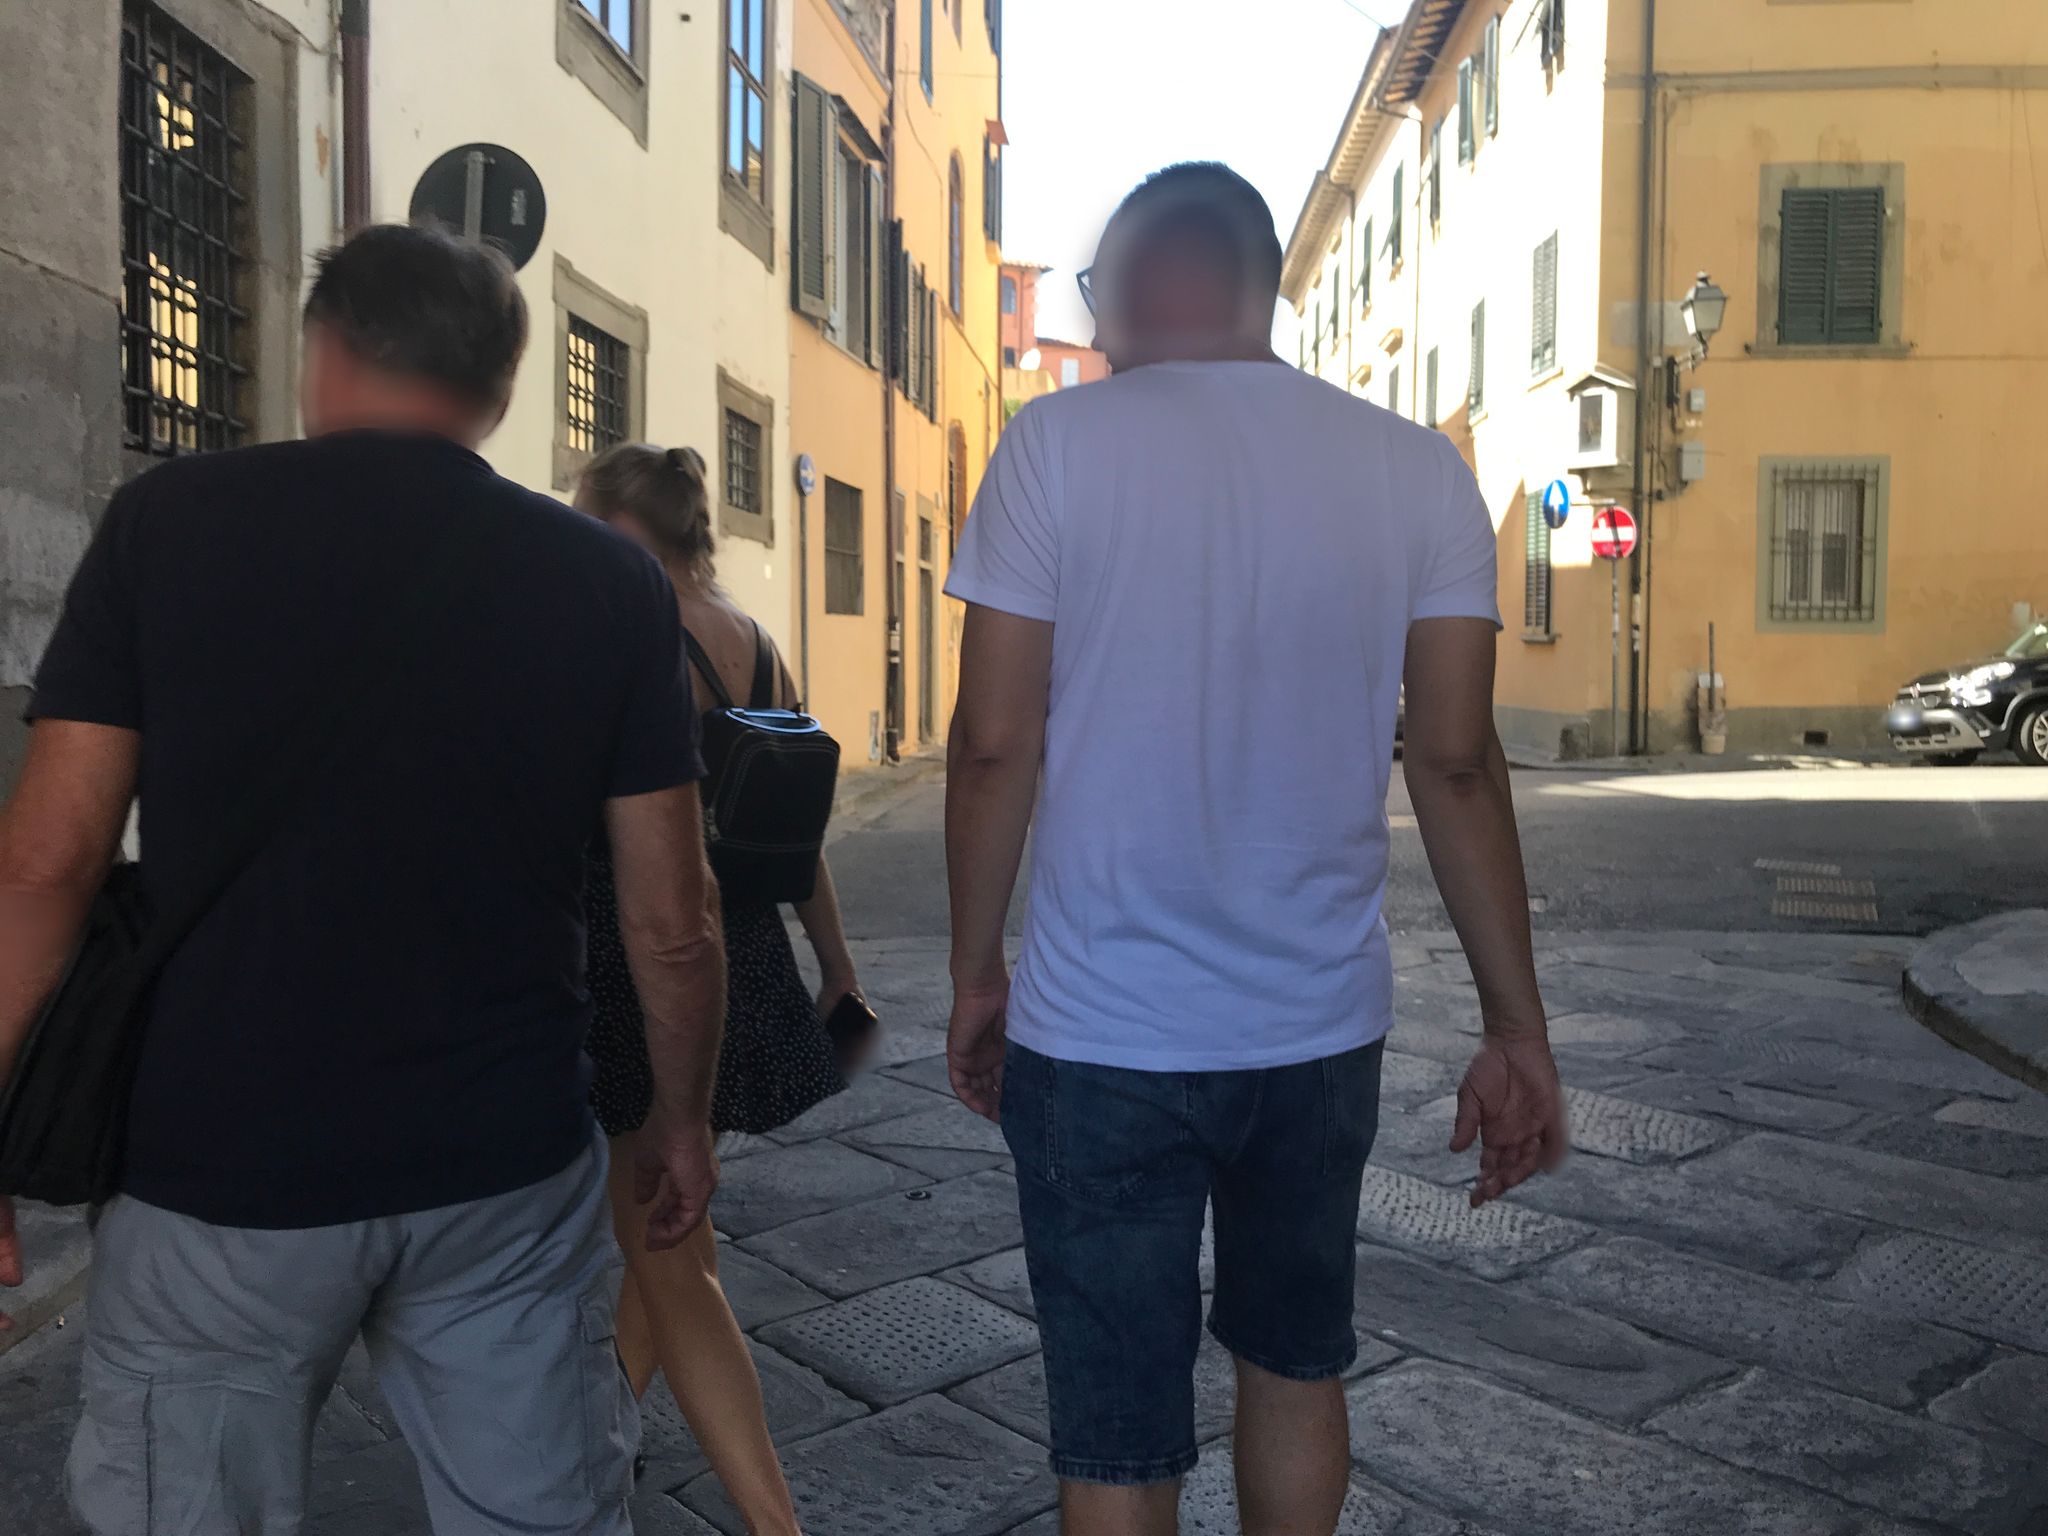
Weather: clear
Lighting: day
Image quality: good
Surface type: walking surface
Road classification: living_street, service
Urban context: dense urban cluster
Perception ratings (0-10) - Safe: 2.16, Lively: 4.84, Beautiful: 2.07, Boring: 8.49, Depressing: 1, Wealthy: 3.2